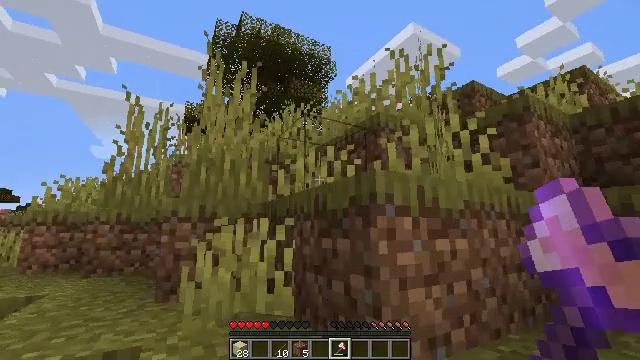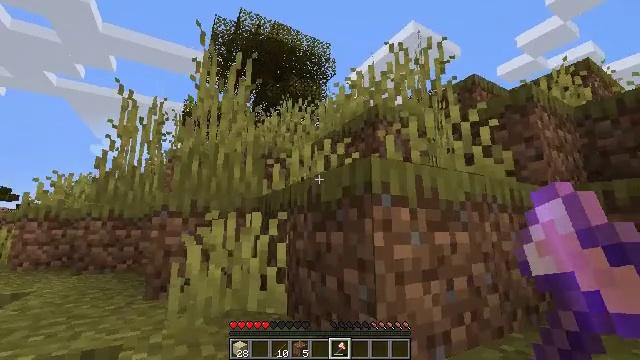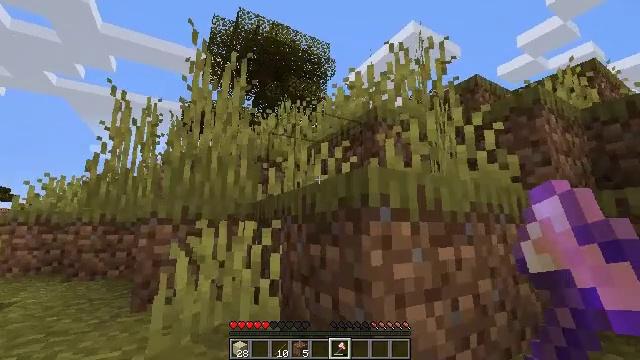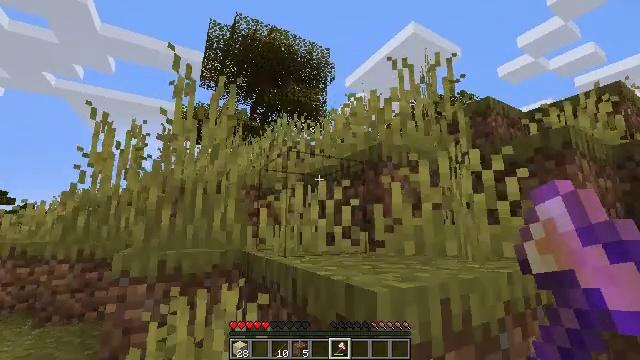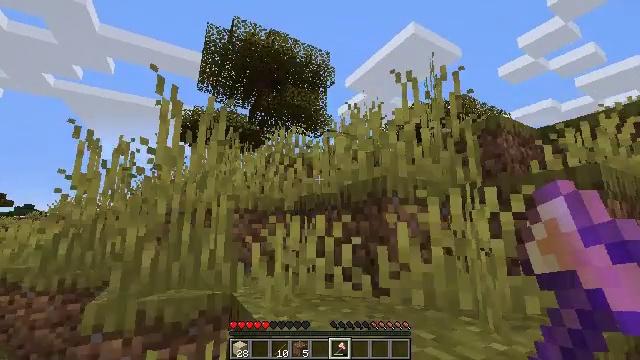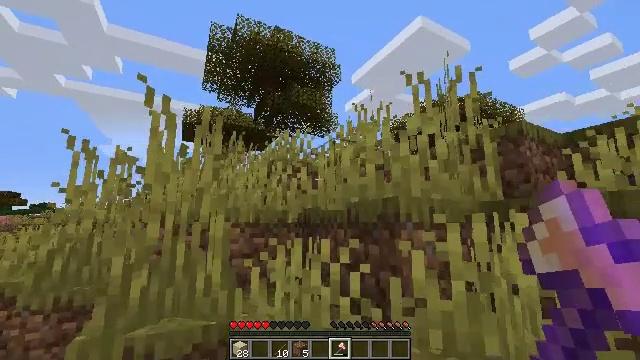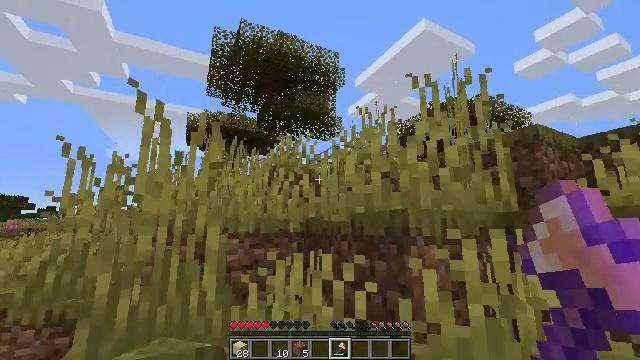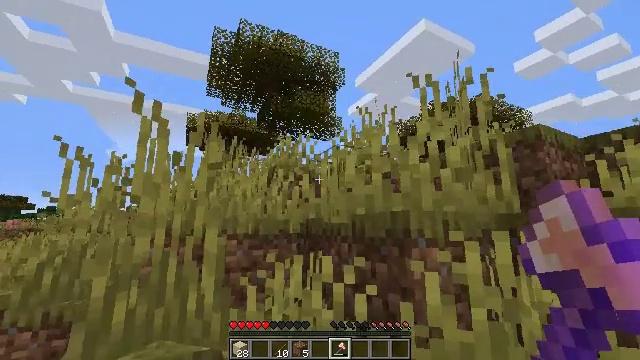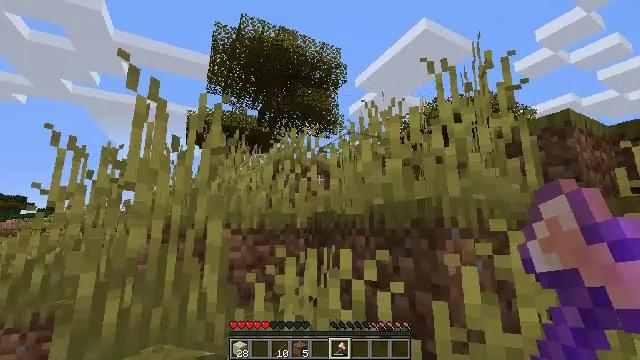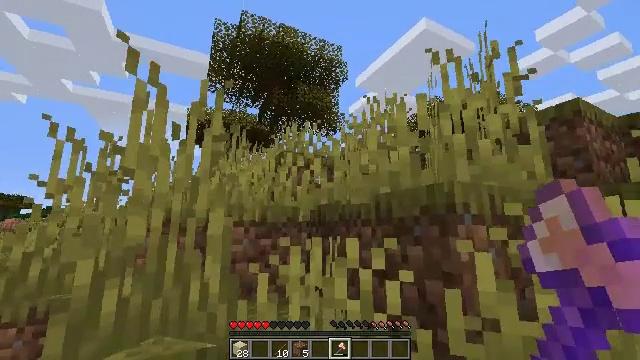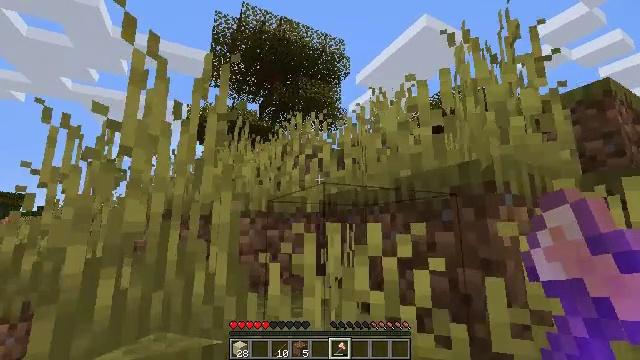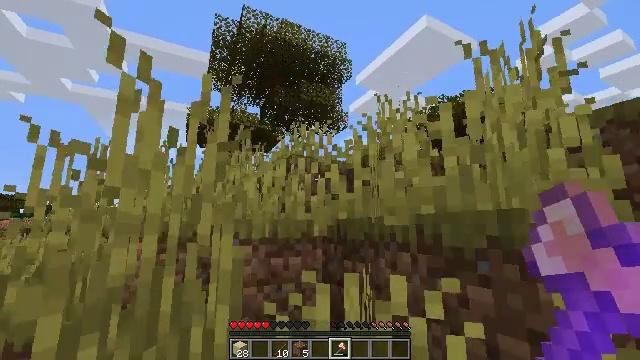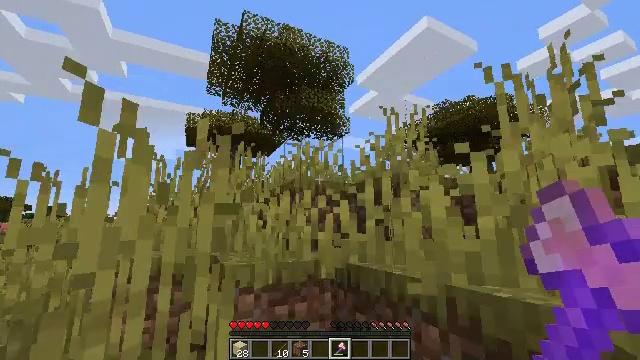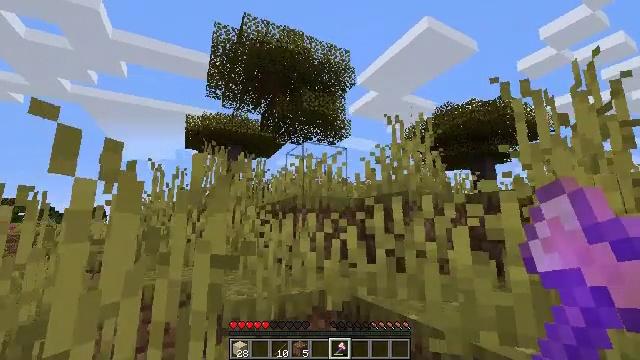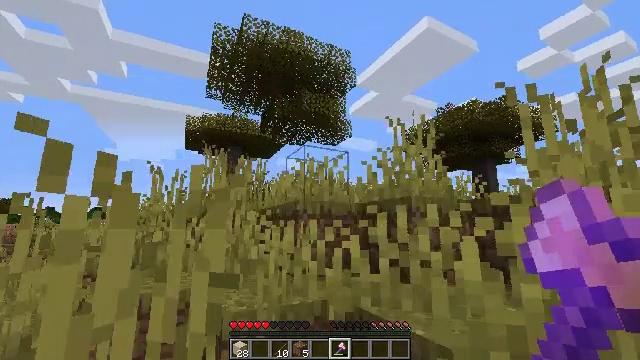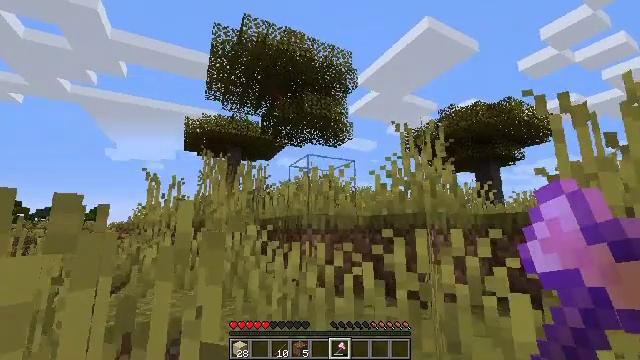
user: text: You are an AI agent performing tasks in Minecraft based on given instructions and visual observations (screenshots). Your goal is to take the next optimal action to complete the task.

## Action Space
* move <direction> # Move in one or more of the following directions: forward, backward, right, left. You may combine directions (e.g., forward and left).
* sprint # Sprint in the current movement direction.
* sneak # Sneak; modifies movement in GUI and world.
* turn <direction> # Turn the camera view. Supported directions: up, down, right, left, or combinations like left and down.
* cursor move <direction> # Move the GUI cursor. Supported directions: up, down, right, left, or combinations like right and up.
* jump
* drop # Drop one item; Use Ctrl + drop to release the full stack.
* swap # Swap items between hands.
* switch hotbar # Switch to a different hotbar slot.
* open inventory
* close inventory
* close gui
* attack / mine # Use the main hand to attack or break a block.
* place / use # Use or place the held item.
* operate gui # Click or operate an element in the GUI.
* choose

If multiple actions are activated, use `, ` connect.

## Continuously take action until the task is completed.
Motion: motion action
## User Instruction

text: Remove acacia leaves from the branches.
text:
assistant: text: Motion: move forward, jump
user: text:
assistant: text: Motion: move forward, jump
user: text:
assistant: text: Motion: move forward, jump
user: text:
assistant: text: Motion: move forward, jump
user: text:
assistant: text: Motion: move forward, turn left, jump
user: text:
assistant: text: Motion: move forward
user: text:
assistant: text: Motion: move forward
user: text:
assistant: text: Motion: move forward
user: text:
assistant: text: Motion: move forward
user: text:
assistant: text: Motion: move forward, jump
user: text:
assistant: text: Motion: move forward, jump
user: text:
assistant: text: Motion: move forward, jump
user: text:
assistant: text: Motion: move forward, jump
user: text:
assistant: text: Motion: move forward, jump
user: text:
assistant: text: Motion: move forward, jump
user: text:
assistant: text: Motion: move forward
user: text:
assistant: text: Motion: move forward
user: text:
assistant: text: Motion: move forward
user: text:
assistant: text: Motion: move forward
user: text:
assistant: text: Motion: move forward
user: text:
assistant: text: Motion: move forward, jump
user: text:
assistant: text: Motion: move forward, jump
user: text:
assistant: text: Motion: move forward, turn left, jump
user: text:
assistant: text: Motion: move forward, jump
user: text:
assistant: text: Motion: move forward, jump
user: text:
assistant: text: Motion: move forward
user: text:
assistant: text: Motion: move forward
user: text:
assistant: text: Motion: move forward
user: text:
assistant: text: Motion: move forward
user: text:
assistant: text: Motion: move forward